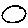
Label: circle